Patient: sex F, age 77
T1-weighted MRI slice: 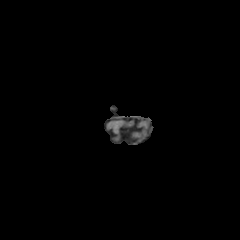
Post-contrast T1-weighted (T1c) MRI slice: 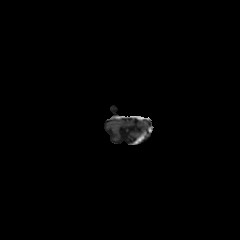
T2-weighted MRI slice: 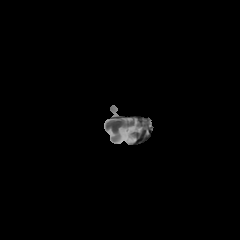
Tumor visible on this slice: no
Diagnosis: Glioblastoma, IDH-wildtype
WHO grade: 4